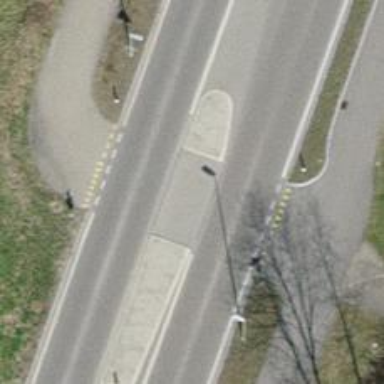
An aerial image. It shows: Uncontrolled road crossing.